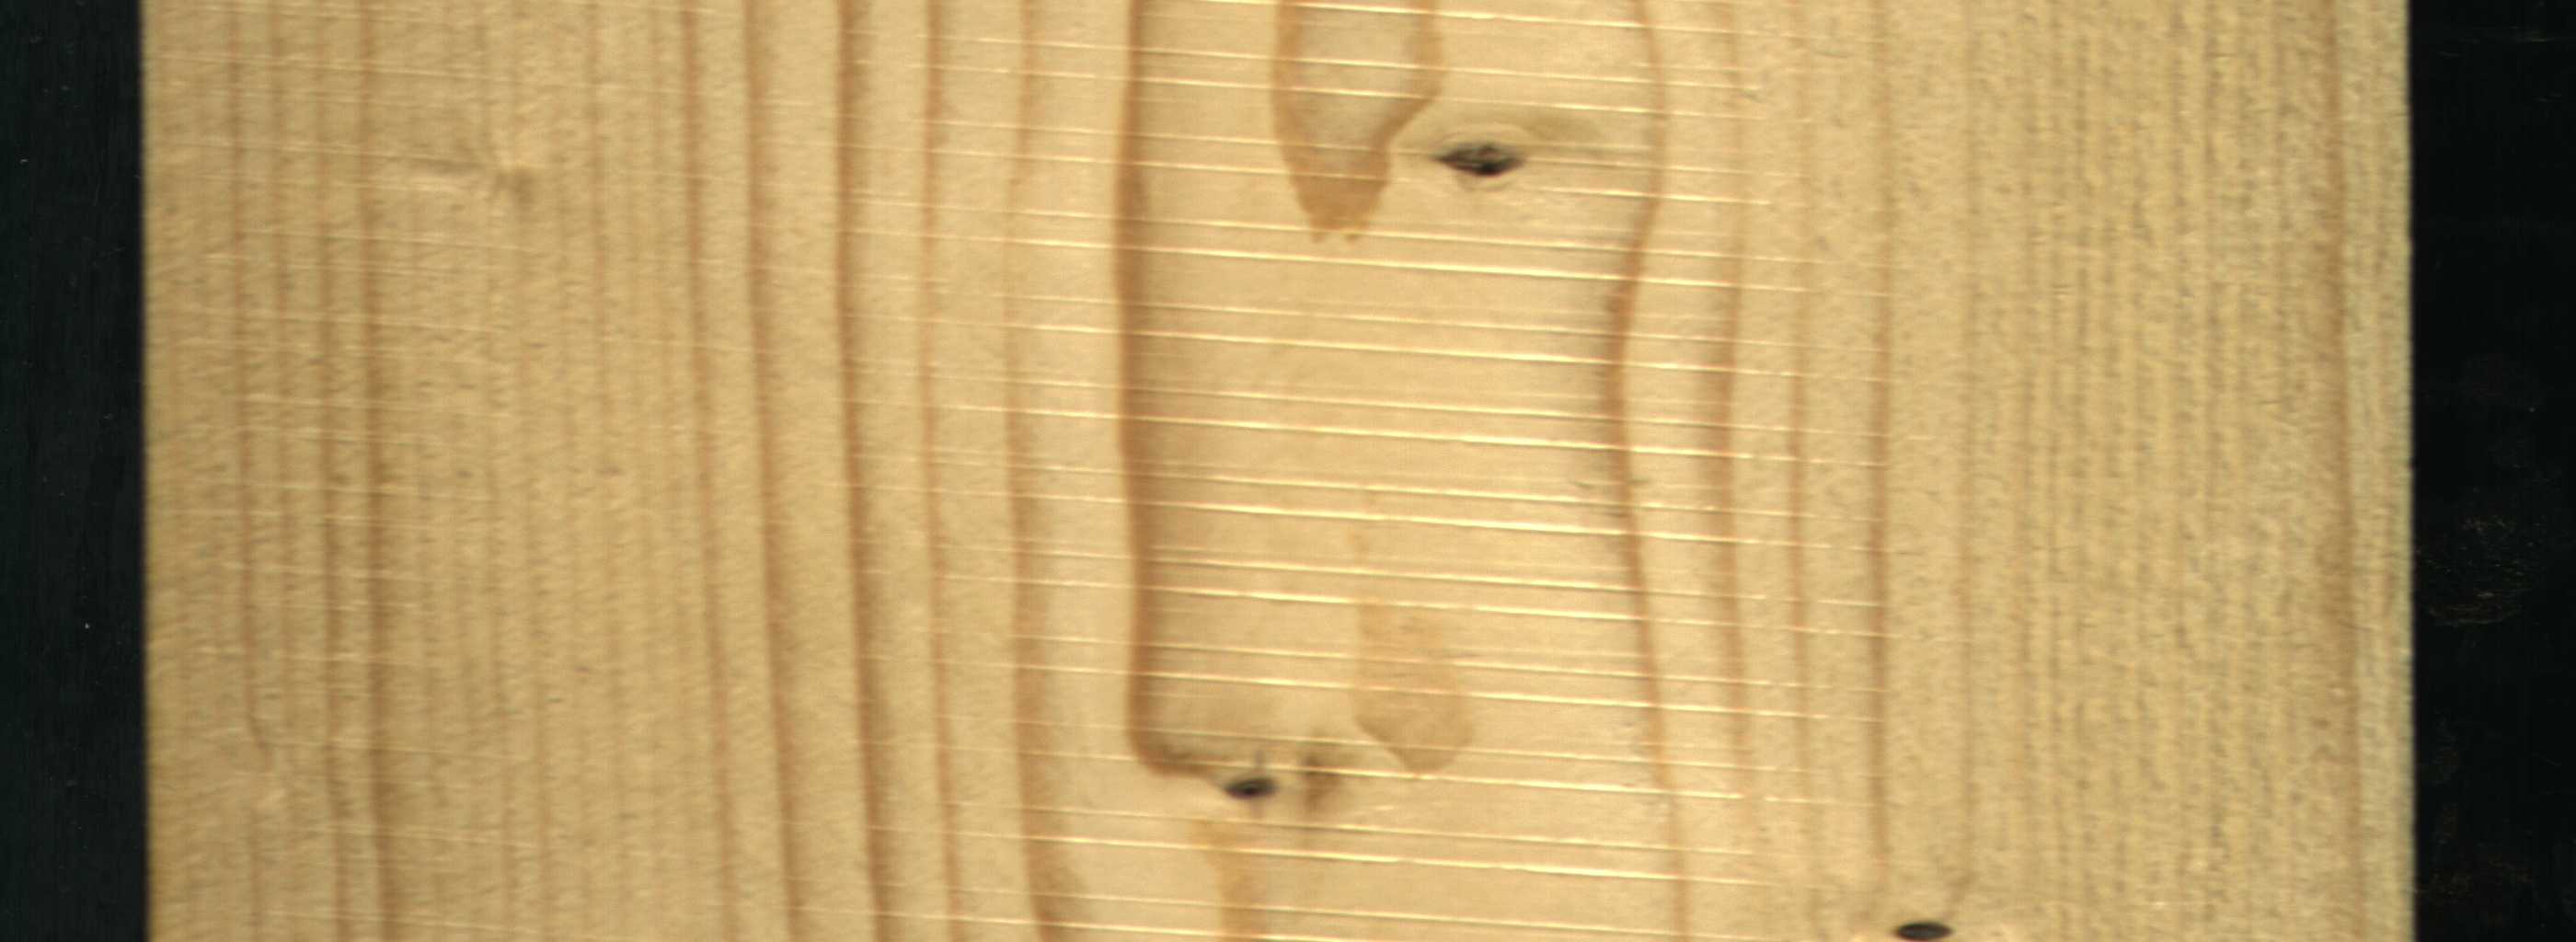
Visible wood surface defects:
Dead_Knot
Live_Knot
Live_Knot